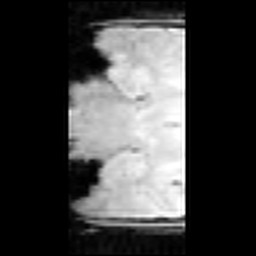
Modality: inplaneT1
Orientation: coronal
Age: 24
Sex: male